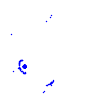
Particle: pion